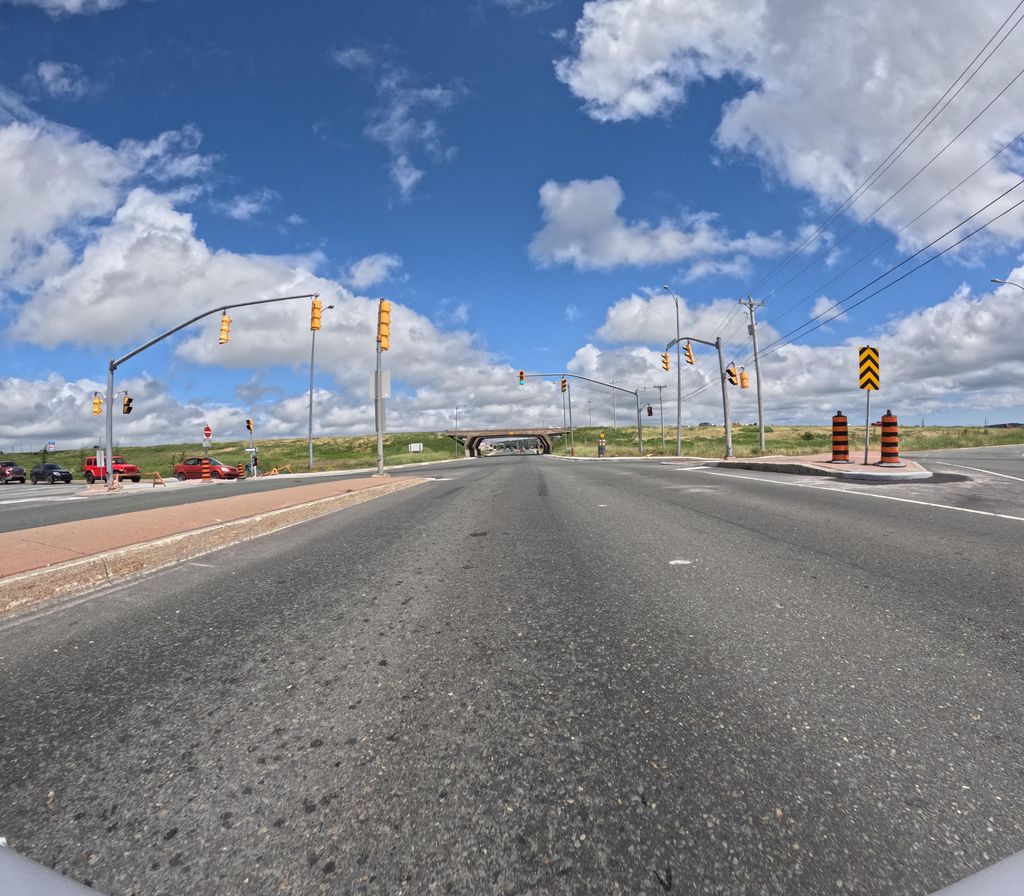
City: st_johns